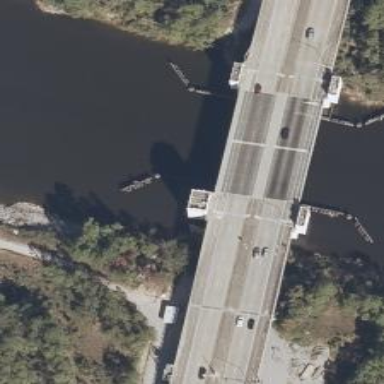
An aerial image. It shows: Primary expressway with movable bascule bridge.